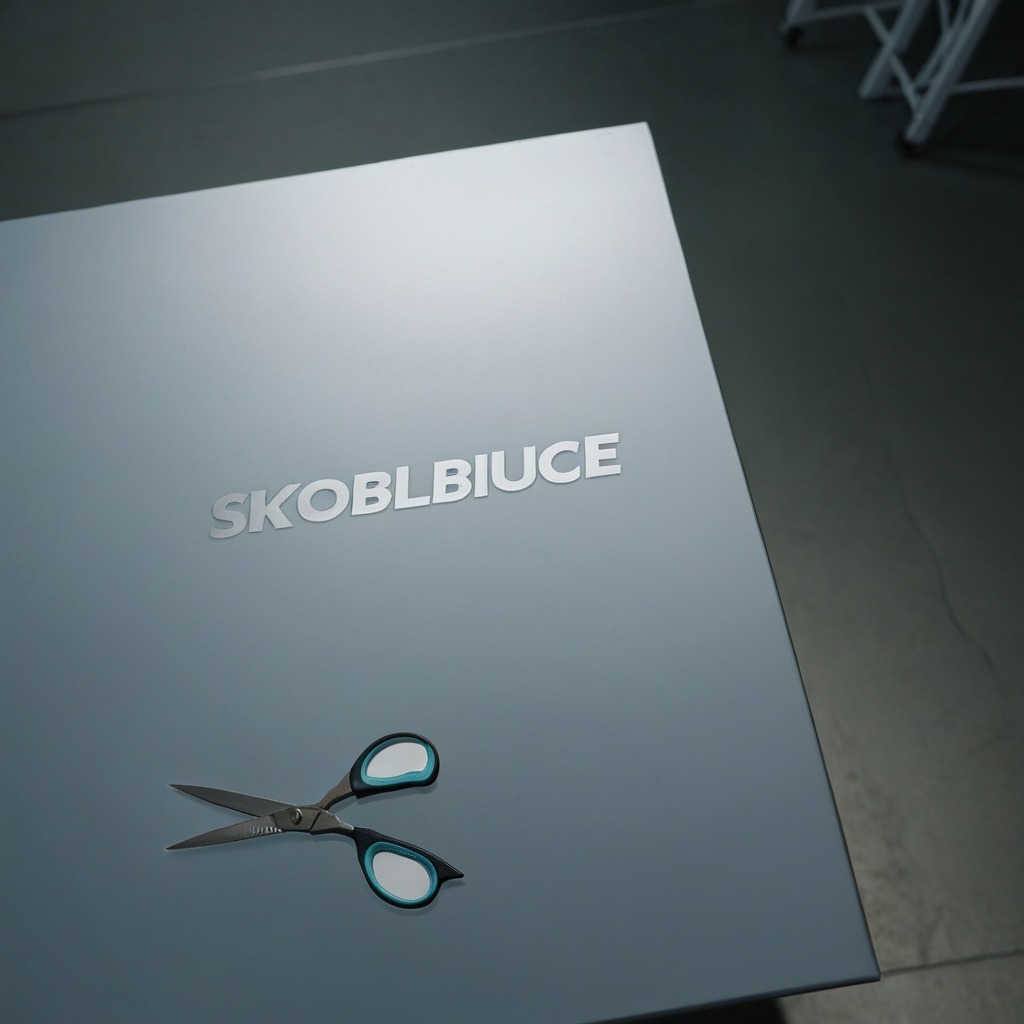
A scissor is lying on the toolbox surface.